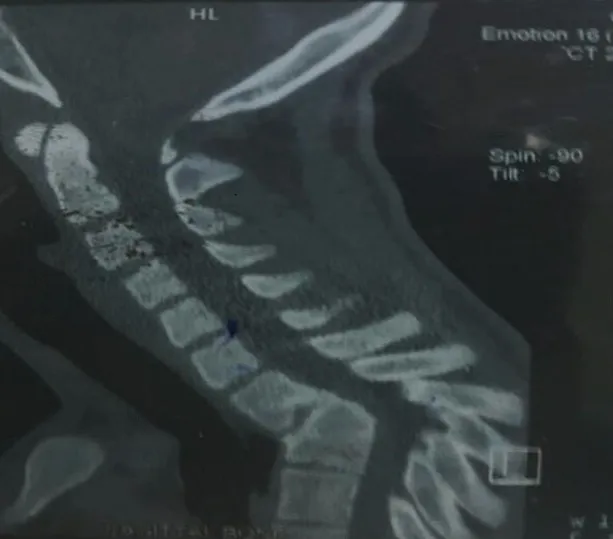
Preoperative CT Imaging with spinal cord compression at level T1/T2.
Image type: radiology (ct)